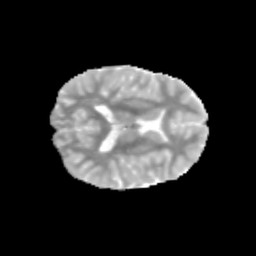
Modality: MD
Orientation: axial
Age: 11
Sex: male
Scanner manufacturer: siemens
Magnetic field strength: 3 T
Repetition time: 3.8 s
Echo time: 0.07 s